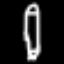
Label: pencil